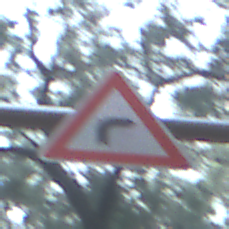
Verkehrszeichen: KurveRechts
Umgebung: Outdoor, Nature
Tageszeit: SunriseSunset
Wetter: NotSpecified
Licht: Natural
Jahreszeit: Autumn
Kontrast: MediumContrast